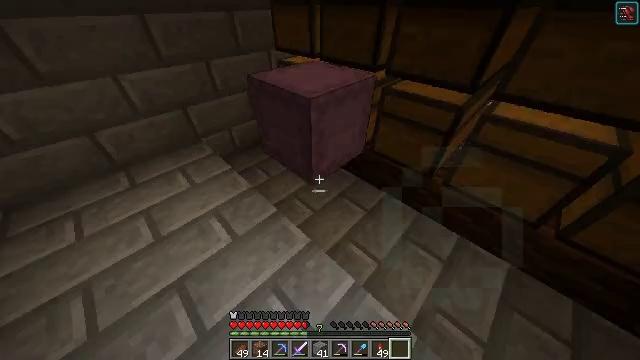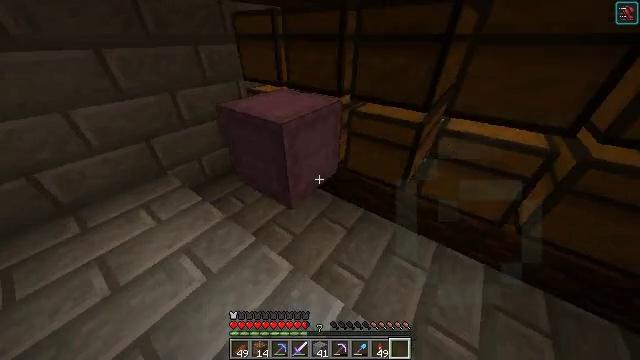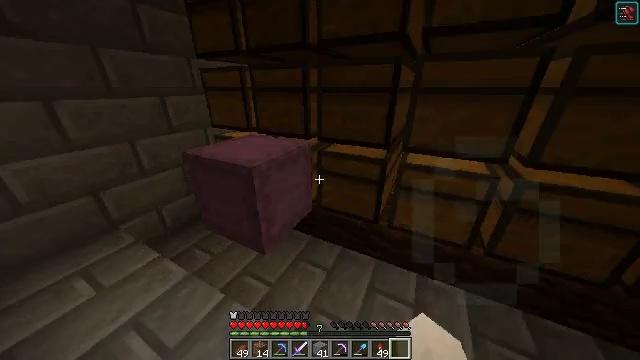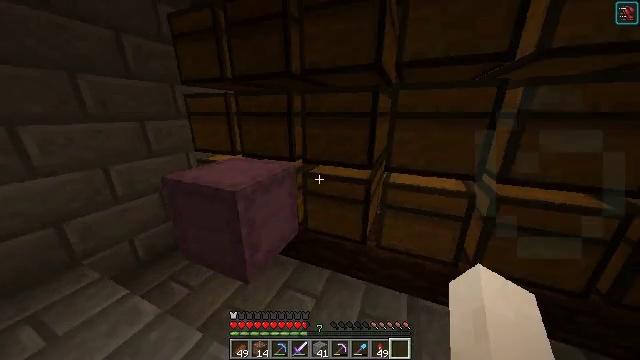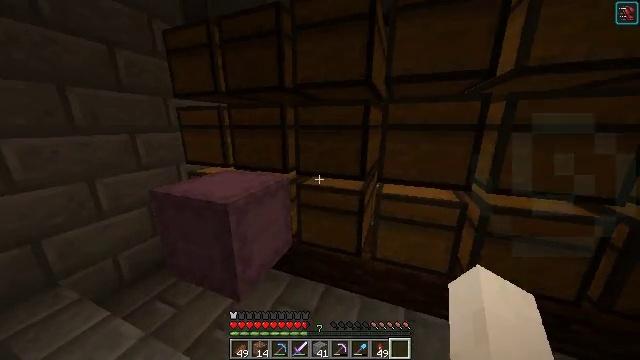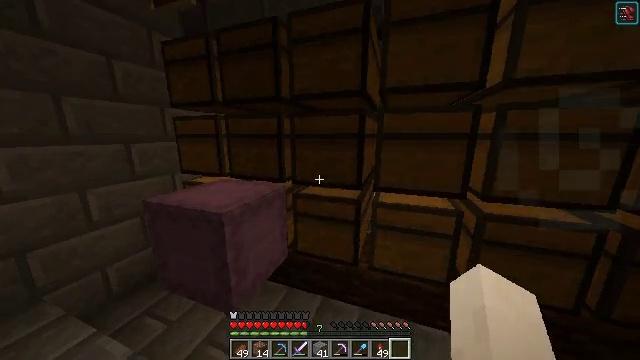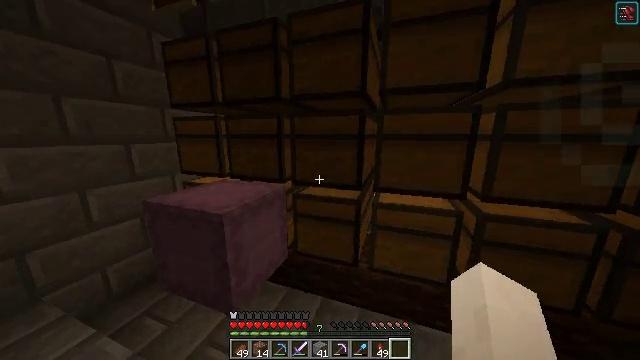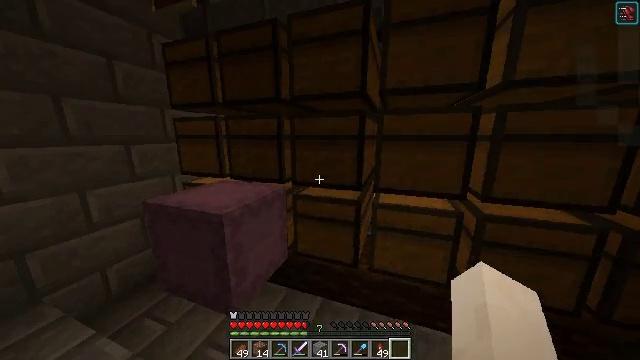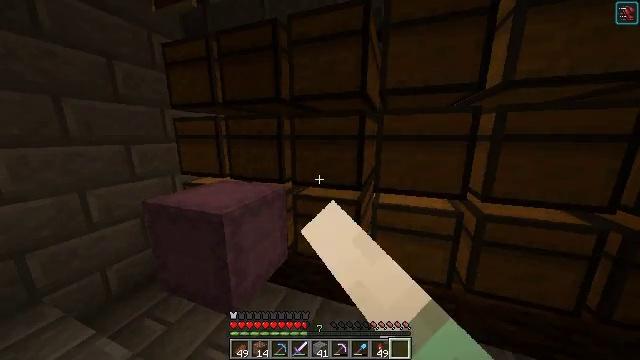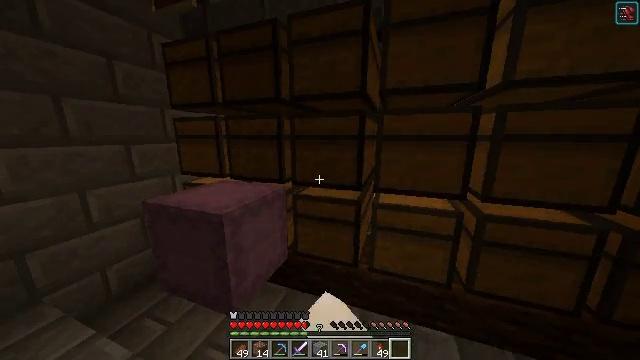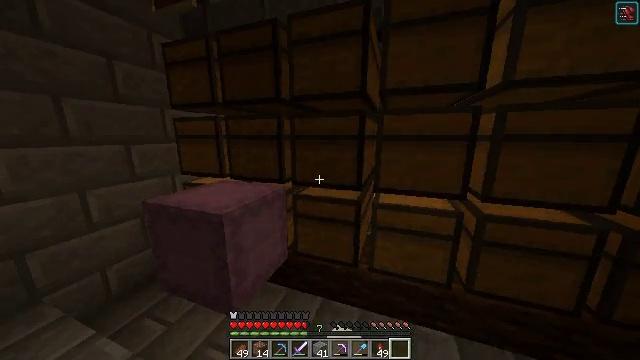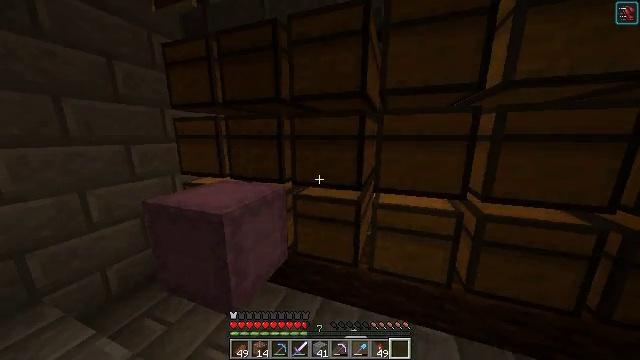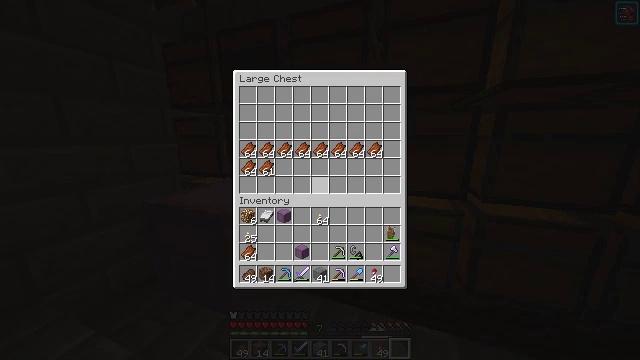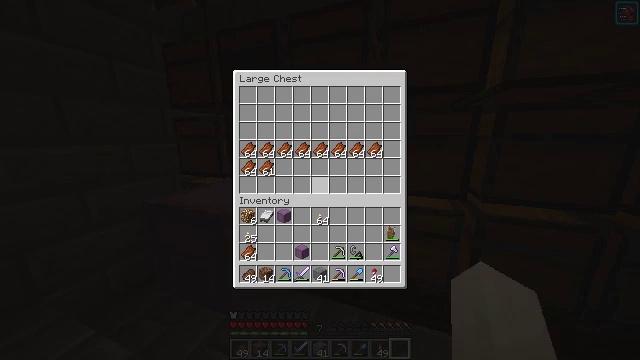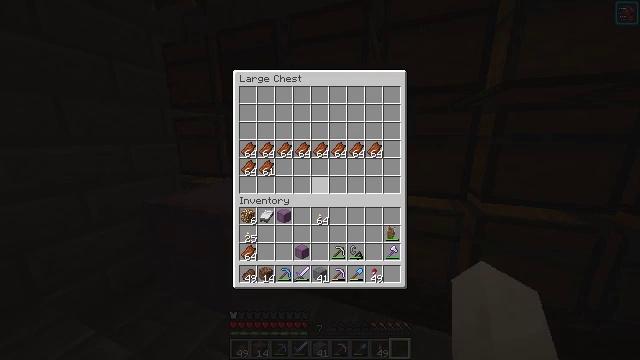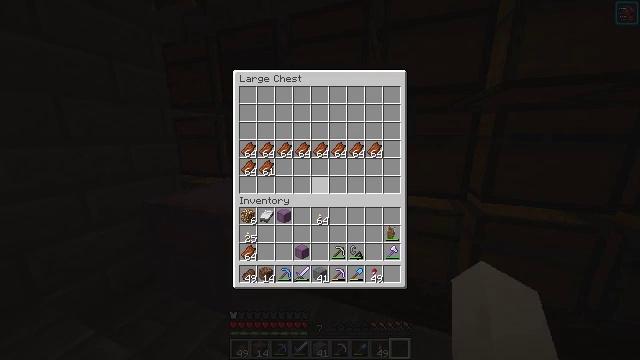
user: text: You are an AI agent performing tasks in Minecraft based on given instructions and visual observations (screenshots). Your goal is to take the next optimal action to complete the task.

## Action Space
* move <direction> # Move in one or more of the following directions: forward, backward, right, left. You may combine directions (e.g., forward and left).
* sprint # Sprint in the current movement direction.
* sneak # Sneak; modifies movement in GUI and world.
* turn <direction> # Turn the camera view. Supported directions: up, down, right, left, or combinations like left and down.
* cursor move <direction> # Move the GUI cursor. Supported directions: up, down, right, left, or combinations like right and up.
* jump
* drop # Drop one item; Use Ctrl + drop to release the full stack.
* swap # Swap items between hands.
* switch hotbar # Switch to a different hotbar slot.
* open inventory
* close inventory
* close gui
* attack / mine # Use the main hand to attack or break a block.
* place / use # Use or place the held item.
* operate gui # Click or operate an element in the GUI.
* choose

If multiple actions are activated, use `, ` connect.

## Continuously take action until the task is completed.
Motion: motion action
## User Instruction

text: Retrieve the shulker box into the inventory.
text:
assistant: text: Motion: turn right and up
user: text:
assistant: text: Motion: turn right and up
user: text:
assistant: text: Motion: turn right and up
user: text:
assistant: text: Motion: turn right and up
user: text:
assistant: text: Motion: turn right and up
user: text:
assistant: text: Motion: no_op
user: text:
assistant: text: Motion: use / place
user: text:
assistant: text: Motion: use / place
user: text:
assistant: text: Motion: use / place
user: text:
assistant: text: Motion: no_op
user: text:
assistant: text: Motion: no_op
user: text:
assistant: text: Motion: open gui
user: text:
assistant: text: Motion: no_op
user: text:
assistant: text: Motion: no_op
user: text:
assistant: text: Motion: no_op
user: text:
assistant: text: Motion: no_op
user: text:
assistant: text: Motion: sneak, cursor move up
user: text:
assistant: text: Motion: sneak
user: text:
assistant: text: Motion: sneak, cursor move left
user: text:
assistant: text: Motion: sneak, cursor move left
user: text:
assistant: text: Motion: sneak
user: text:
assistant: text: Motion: sneak
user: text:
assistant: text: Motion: sneak, choose
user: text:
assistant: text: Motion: sneak, choose
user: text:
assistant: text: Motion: sneak, cursor move right
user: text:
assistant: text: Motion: sneak, choose
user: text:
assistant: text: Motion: sneak, choose
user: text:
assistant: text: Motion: sneak, cursor move right
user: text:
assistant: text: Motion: sneak
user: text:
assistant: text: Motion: sneak, choose